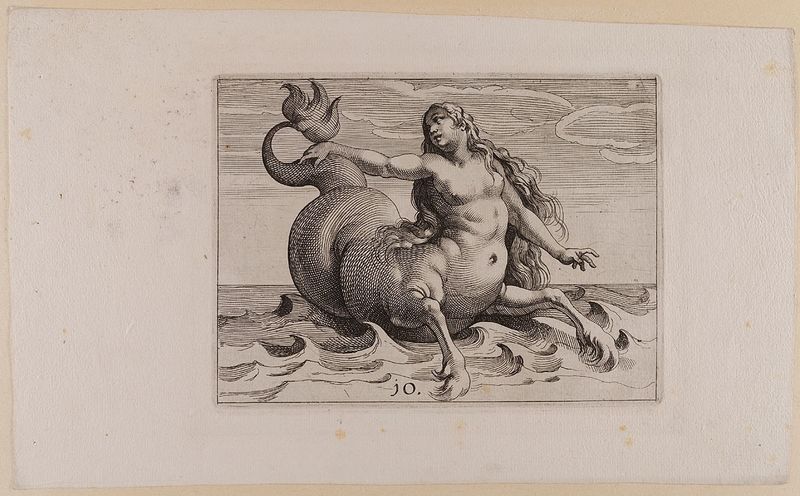
Titel: Blatt 10 aus der Folge 'Newes Schild Büchlein'
Künstler: Lucas Kilian
Standort: Hamburg
Institution: Museum für Kunst und Gewerbe Hamburg
Schlagwörter: meer, see, zeichnung, barock, welle, wellen, papier, grafik, graphik, dick, ornamente, ozean, fotografie, photographie, druck, druckgraphik, druckgrafik, stich, nixe, gestalten, fisch, kentauren, mischwesen, nymphe, wesen, fabelwesen, meerjungfrau, kupferstich, ungeheuer, monster, flosse, fabeltier, landschaften, fabeltiere, gerippt, zwitterwesen, monstrum, knorpelwerk, reproduktionen, druckerzeugnisse, gewässer, gewässern, seestücke, ornamentstich, vorlageblätter